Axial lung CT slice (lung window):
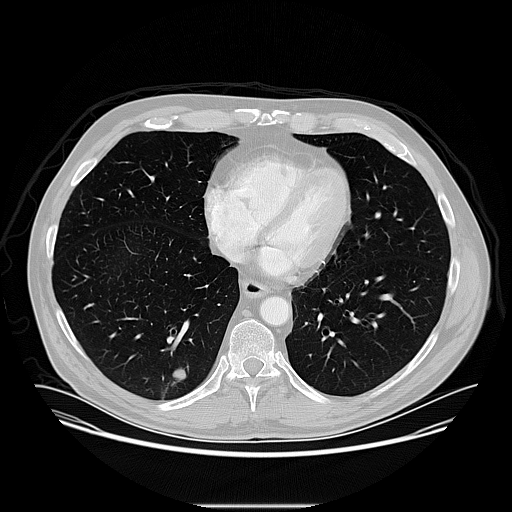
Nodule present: yes
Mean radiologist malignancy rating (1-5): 4